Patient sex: F
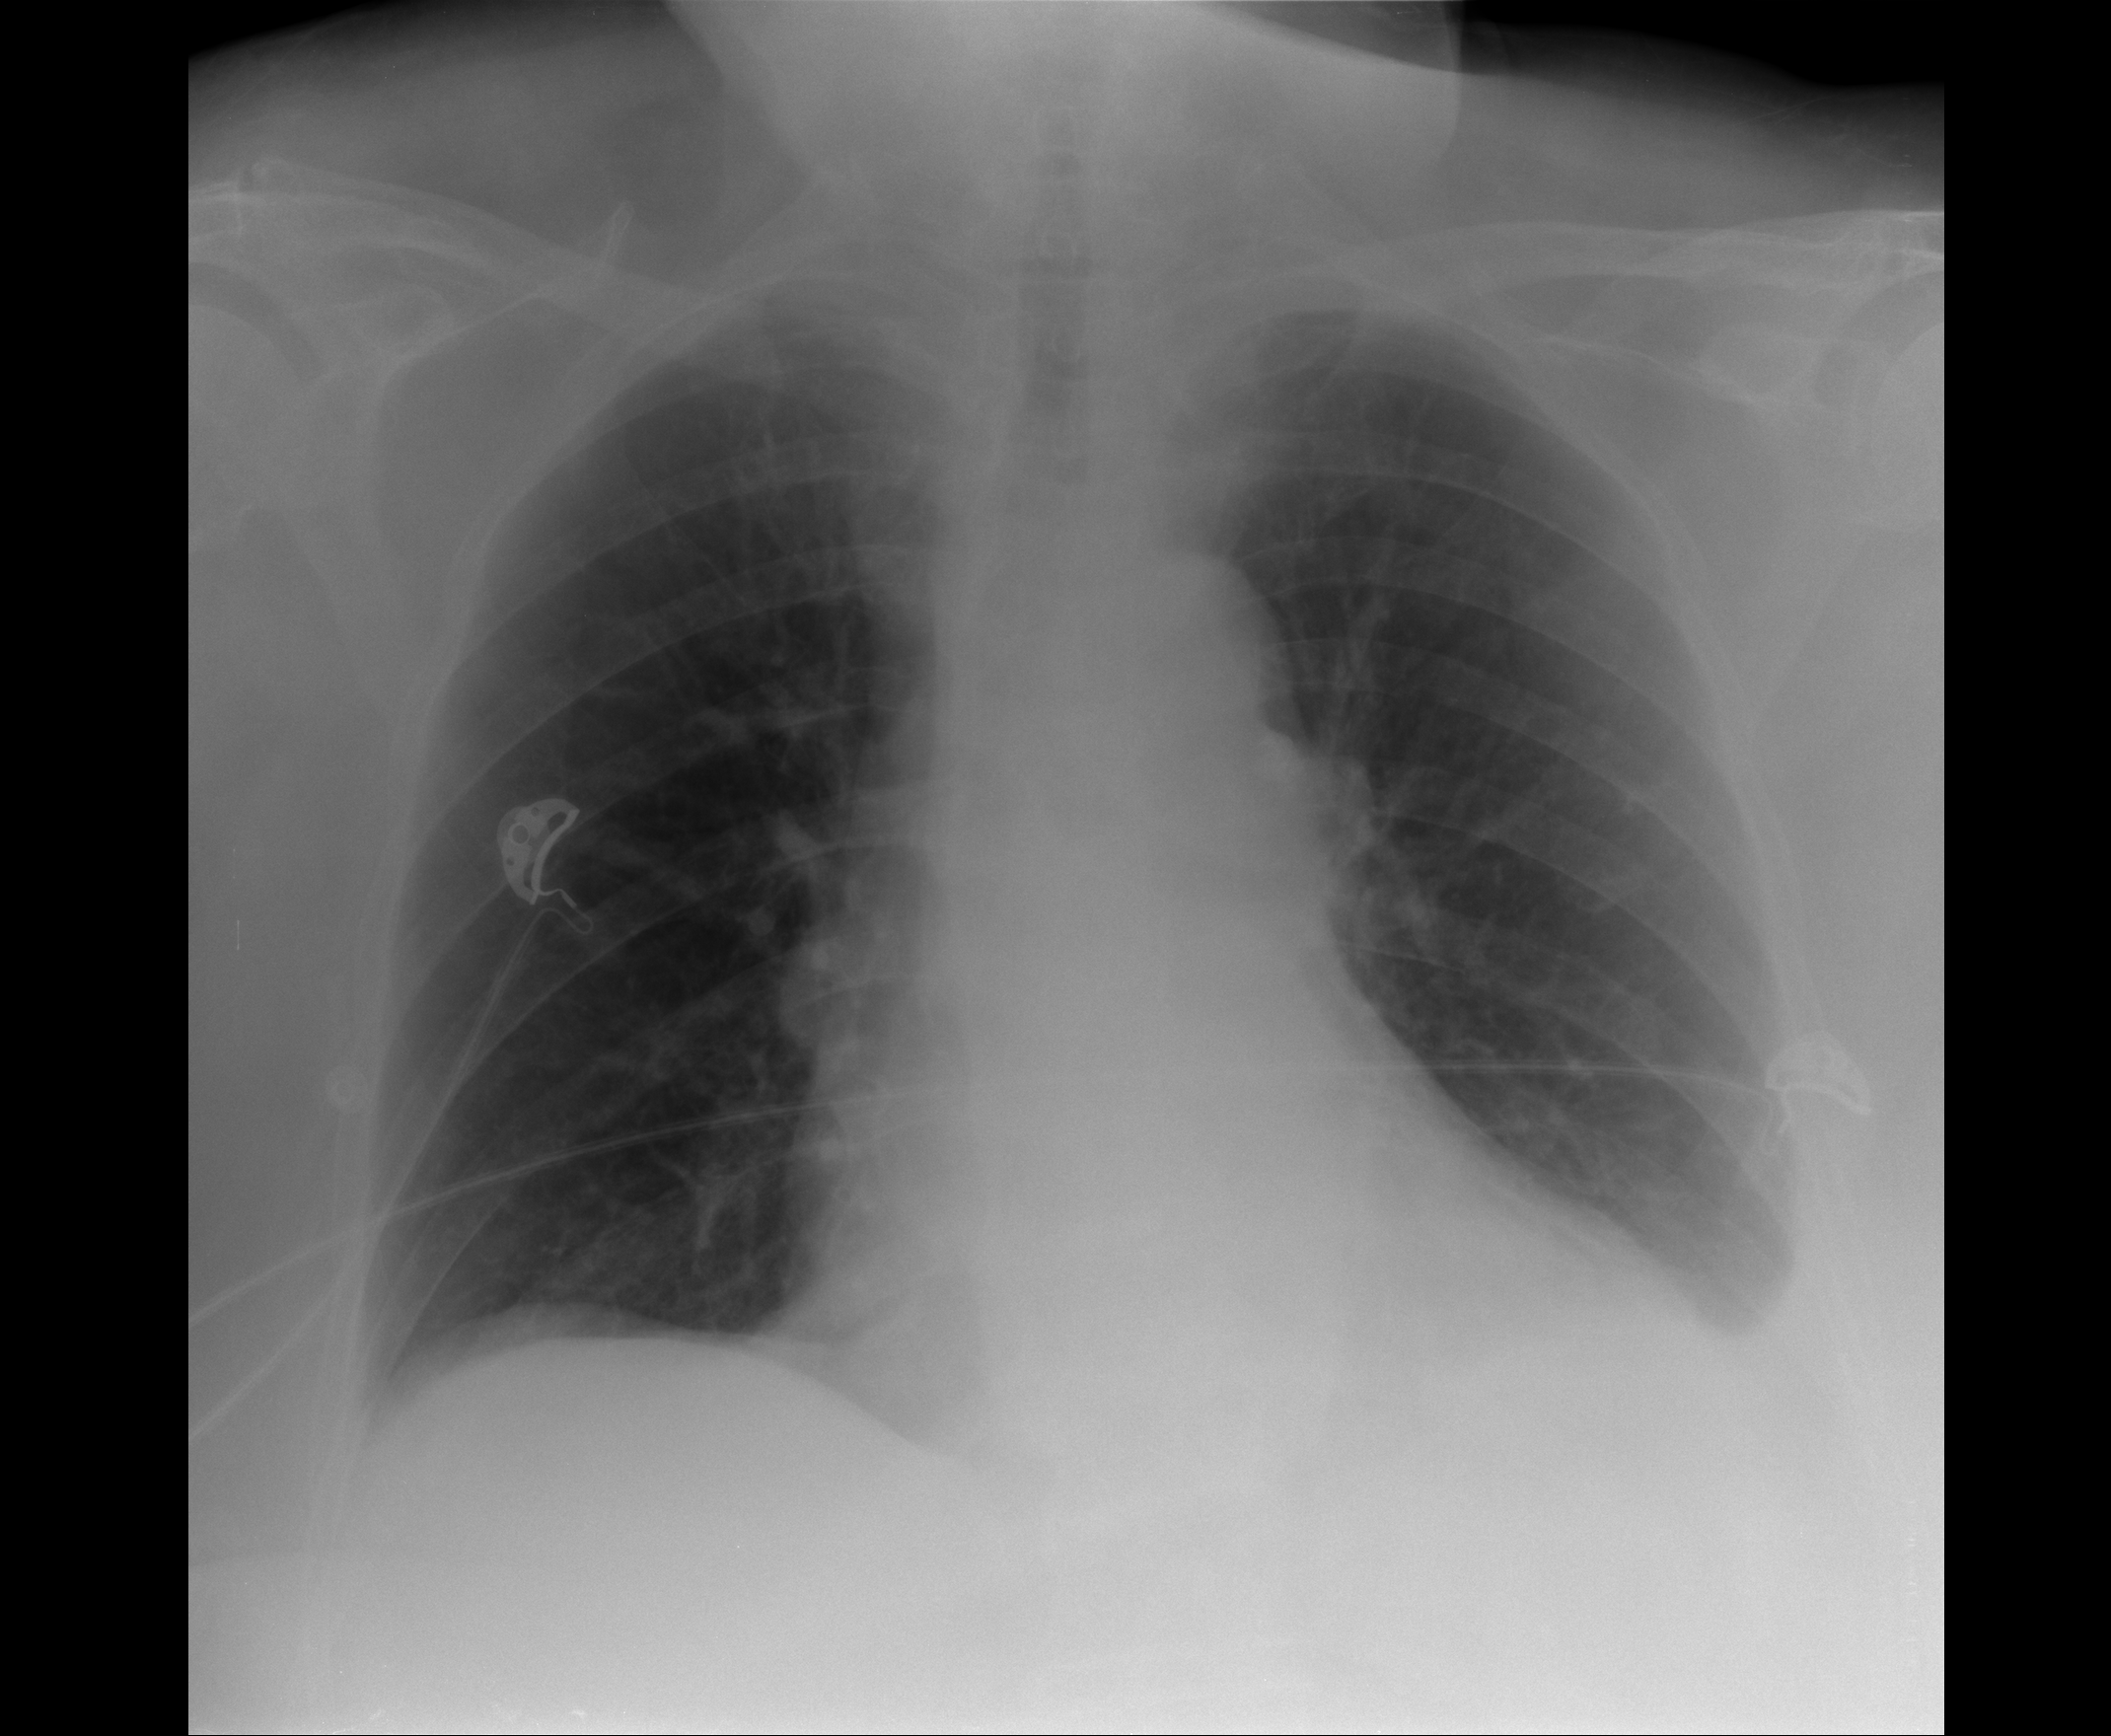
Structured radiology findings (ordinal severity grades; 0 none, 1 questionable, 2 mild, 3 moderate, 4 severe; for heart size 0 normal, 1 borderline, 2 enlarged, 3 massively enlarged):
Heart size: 0
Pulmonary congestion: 0
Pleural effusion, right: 0
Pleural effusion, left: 2
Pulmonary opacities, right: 0
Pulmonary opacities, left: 0
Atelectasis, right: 0
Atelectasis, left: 2